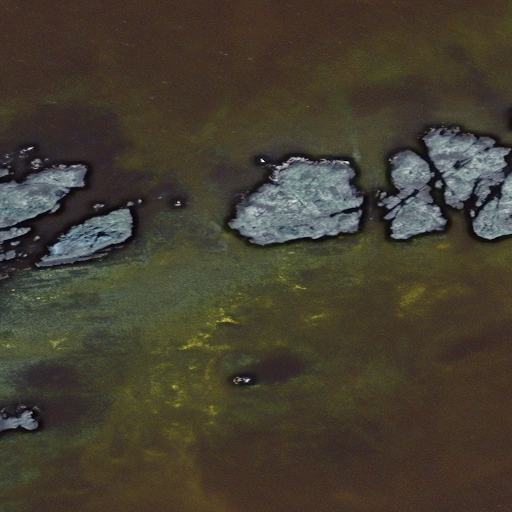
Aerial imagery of island in Alaska named Tihniqidas containing only unknown